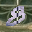
Label: 8